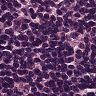
Metastatic tissue present: no